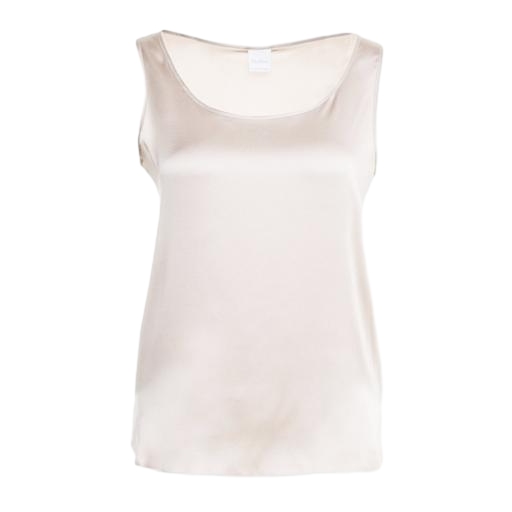
beige tank, beige tank top, white scoop-neck tank, white background